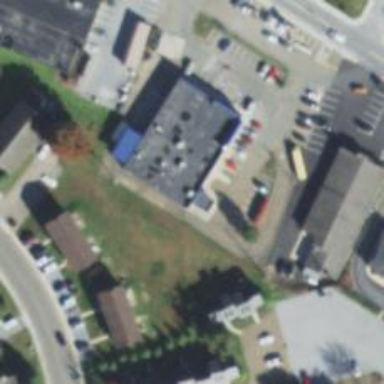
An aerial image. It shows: Pharmacy providing healthcare services.